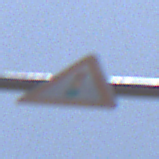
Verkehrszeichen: Lichtzeichenanlage
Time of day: Midday
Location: Outdoor (Nature)
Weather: PartlyCloudy
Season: NotSpecified
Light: Natural